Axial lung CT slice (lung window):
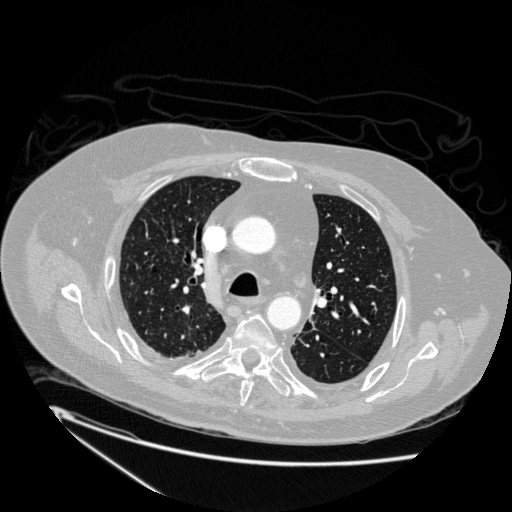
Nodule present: no